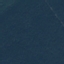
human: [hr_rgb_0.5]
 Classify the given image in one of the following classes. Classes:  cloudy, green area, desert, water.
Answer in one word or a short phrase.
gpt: green area